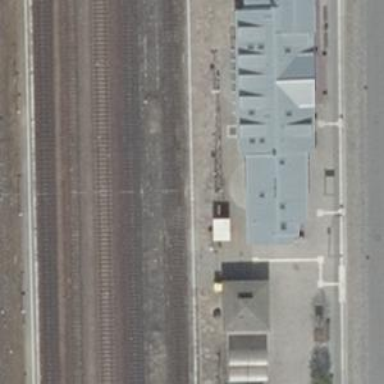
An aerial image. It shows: Public transport stop position along the railway.